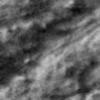
Label: no_change